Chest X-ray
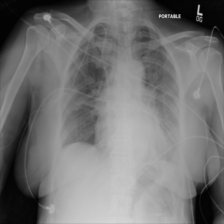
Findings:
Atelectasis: negative
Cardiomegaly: negative
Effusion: negative
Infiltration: negative
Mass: positive
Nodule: negative
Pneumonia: negative
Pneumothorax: negative
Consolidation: negative
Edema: negative
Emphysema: negative
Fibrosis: negative
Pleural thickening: negative
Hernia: negative